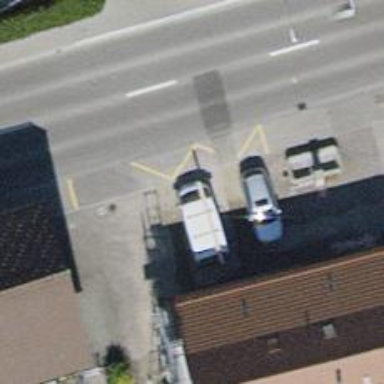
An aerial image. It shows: Bus stop with platform for public transport.